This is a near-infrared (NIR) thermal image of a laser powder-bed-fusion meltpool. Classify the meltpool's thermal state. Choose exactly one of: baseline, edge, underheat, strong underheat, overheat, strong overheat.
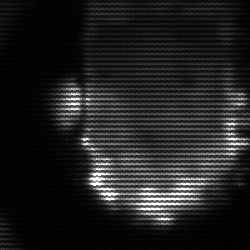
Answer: baseline